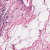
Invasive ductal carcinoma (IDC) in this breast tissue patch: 0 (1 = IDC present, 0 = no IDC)